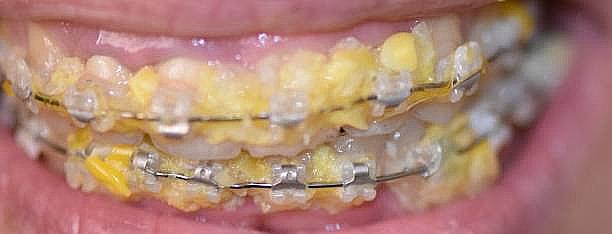
Condition: Calculus